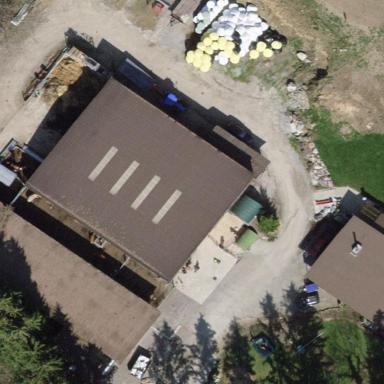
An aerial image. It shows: Farmyard area.